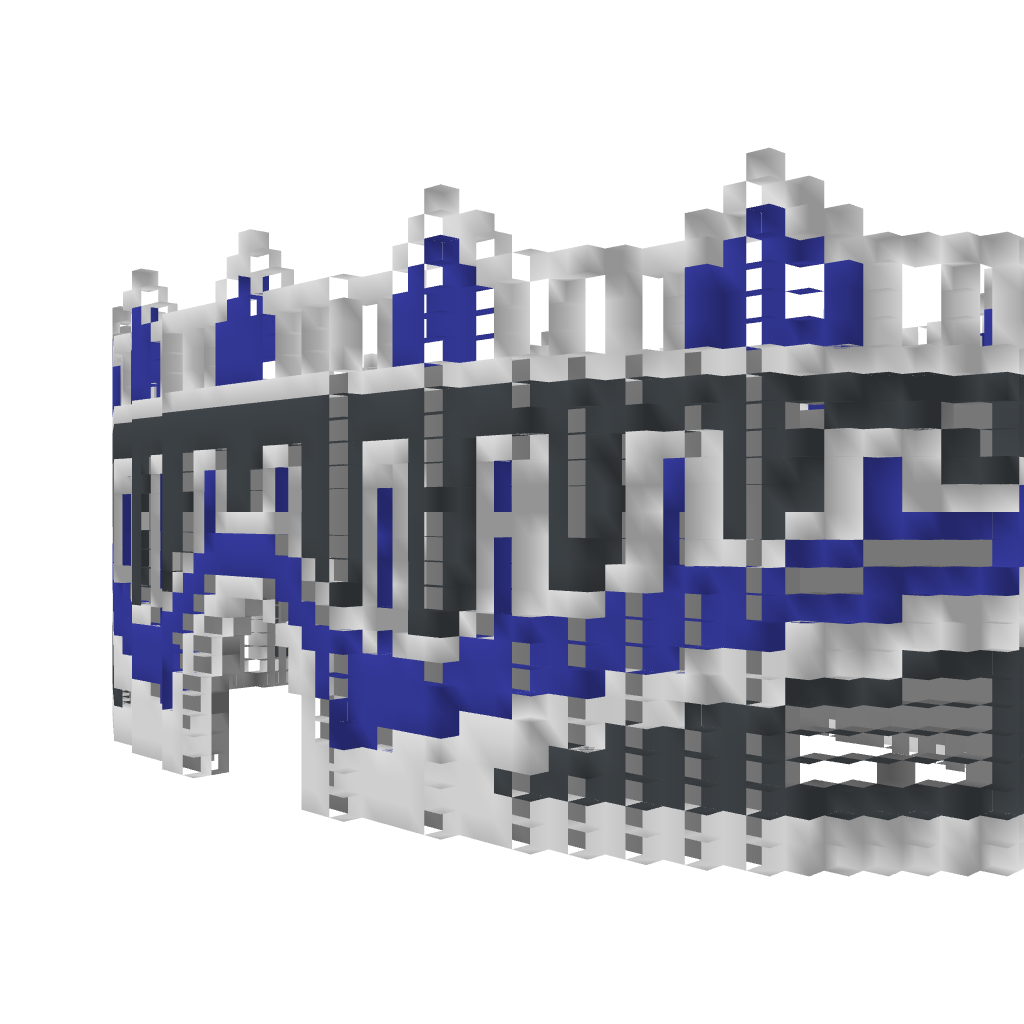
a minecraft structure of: Paul's Structure